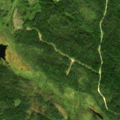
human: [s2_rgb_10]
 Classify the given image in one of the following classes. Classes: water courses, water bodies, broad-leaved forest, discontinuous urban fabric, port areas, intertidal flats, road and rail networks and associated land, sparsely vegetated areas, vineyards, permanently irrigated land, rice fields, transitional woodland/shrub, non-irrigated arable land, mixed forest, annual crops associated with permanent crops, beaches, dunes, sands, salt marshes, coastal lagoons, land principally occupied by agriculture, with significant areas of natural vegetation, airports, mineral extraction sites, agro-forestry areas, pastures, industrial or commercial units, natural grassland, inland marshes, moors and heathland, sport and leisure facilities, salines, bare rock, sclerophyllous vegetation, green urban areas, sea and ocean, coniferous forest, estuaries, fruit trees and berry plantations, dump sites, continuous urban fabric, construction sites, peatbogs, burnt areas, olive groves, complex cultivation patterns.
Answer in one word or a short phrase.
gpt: coniferous forest, mixed forest